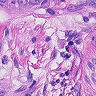
Metastatic tissue present: yes